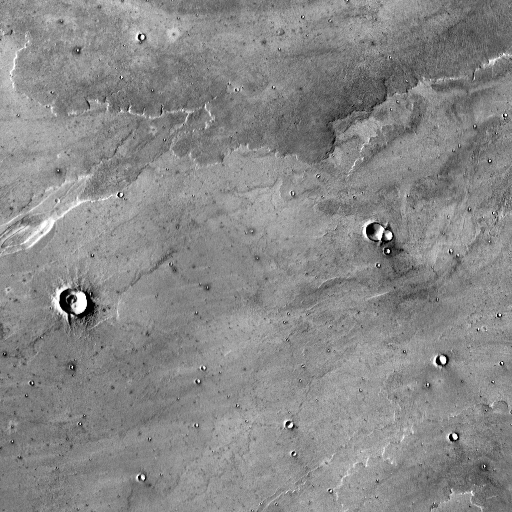
Crater classes present: Background, Other